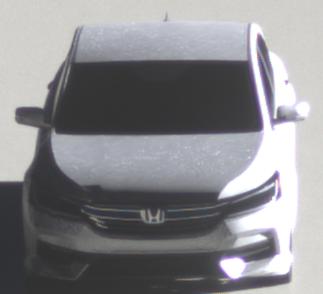
Make: Honda
Model: Accord Hybrid
Detailed model: 9. Generation
Model produced from: 2015
Model produced until: 2019
Doors: 4
Color: white
Road condition: wet road
Daytime: morning or afternoon
Contrast: high contrast